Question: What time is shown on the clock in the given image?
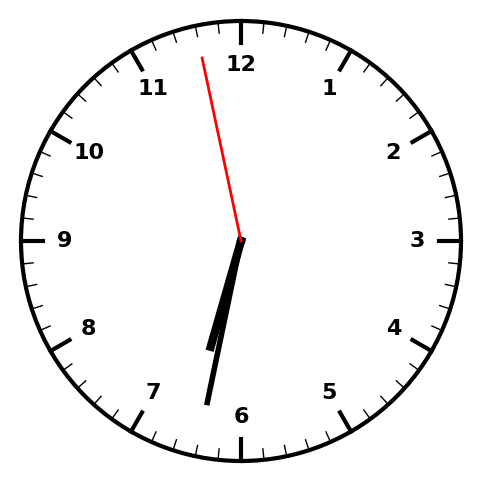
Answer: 06:31:58